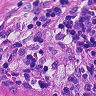
Metastatic tissue present: no